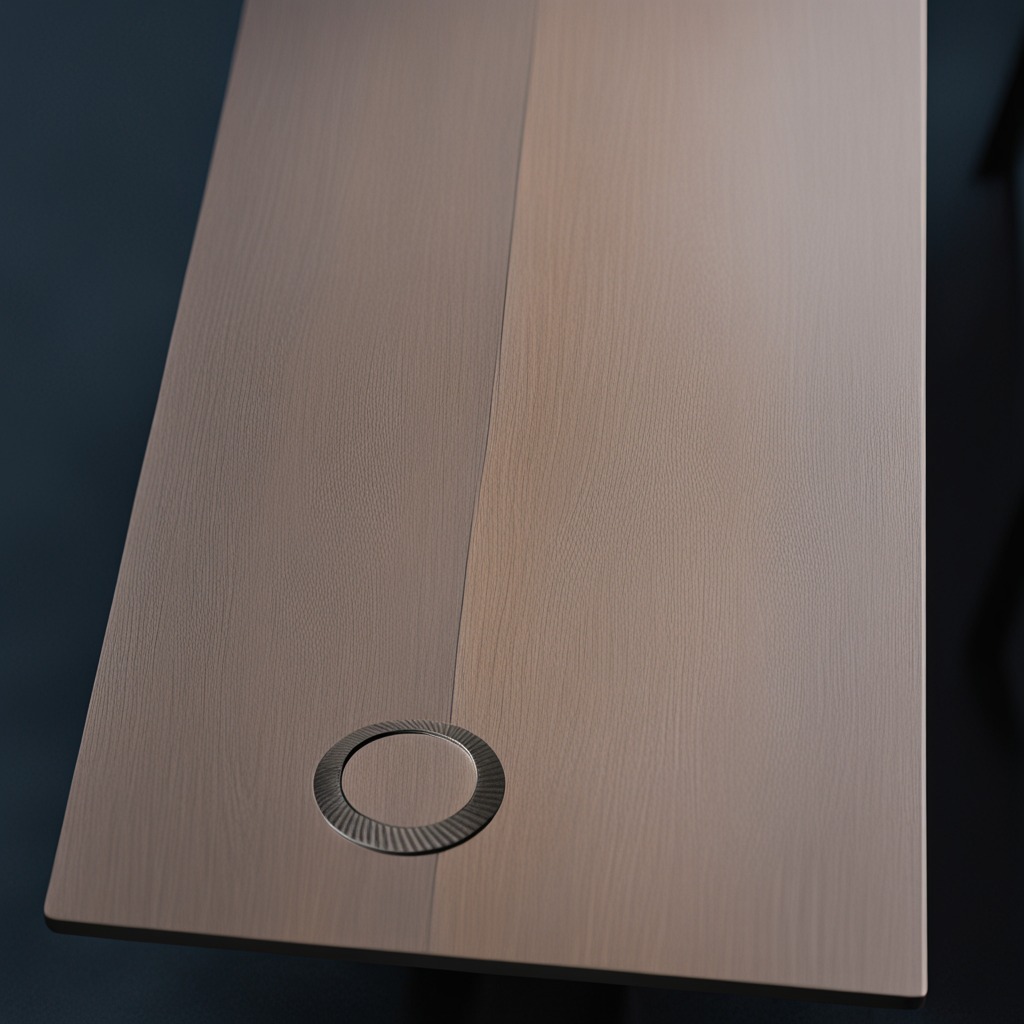
A flat metal washer lies on a table with burn marks.